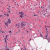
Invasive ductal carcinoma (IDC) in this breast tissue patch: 1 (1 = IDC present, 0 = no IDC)